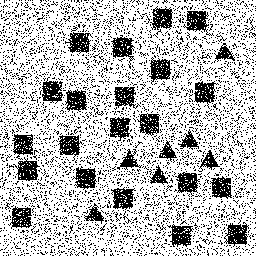
Squares: 21
Triangles: 7
Stars: 0
Total shapes: 28